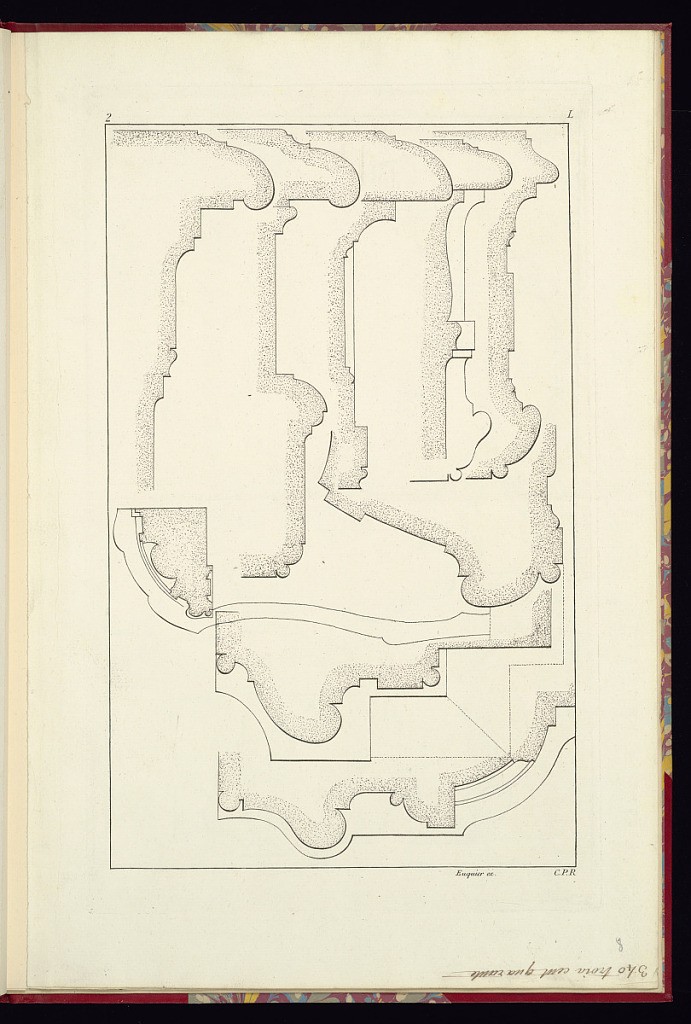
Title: Profile Designs for Carved Stone or Wood
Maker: Gilles-Marie Oppenord, French, 1672–1742
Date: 1737–38
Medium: Etching and engraving on laid paper
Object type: Print
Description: Nine designs for moldings carved from stone or wood illustrated in profile details as sections. The plate is numbered and signed.